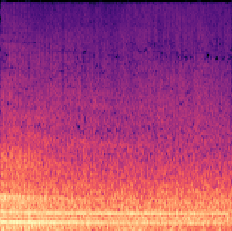
Sound class: Helicopter